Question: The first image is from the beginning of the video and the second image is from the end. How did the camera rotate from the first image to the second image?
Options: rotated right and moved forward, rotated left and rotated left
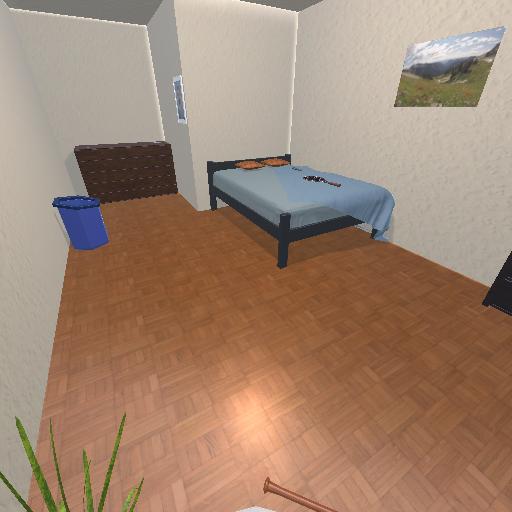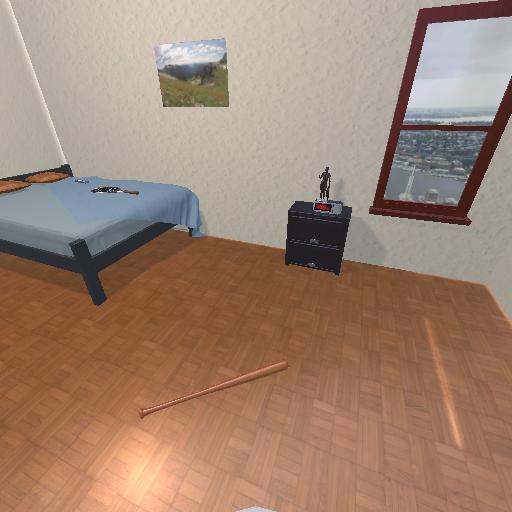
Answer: rotated right and moved forward